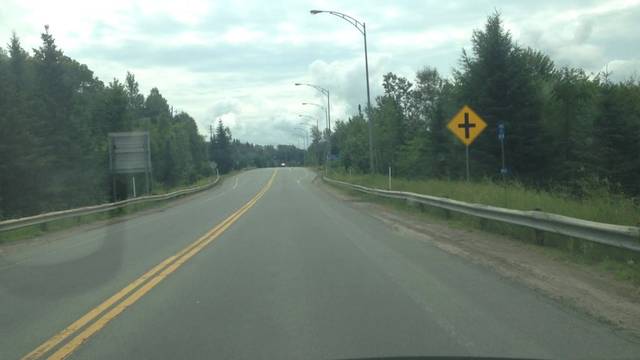
Region: Canada
Coordinates: 45.908, -74.258